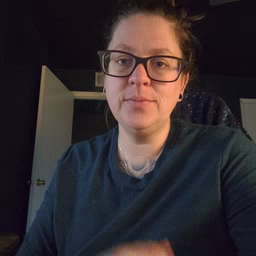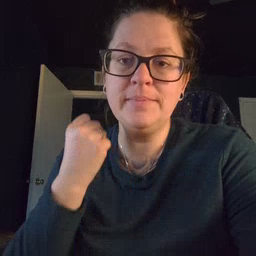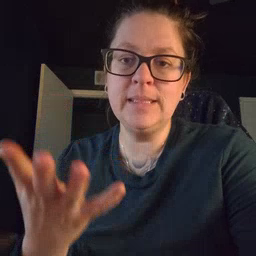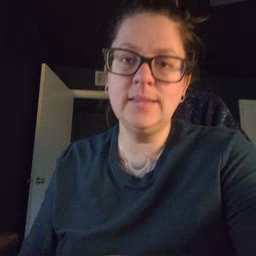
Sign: many